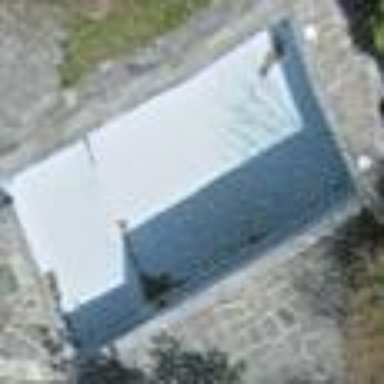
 perfect for swimming and other water activities."